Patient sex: M
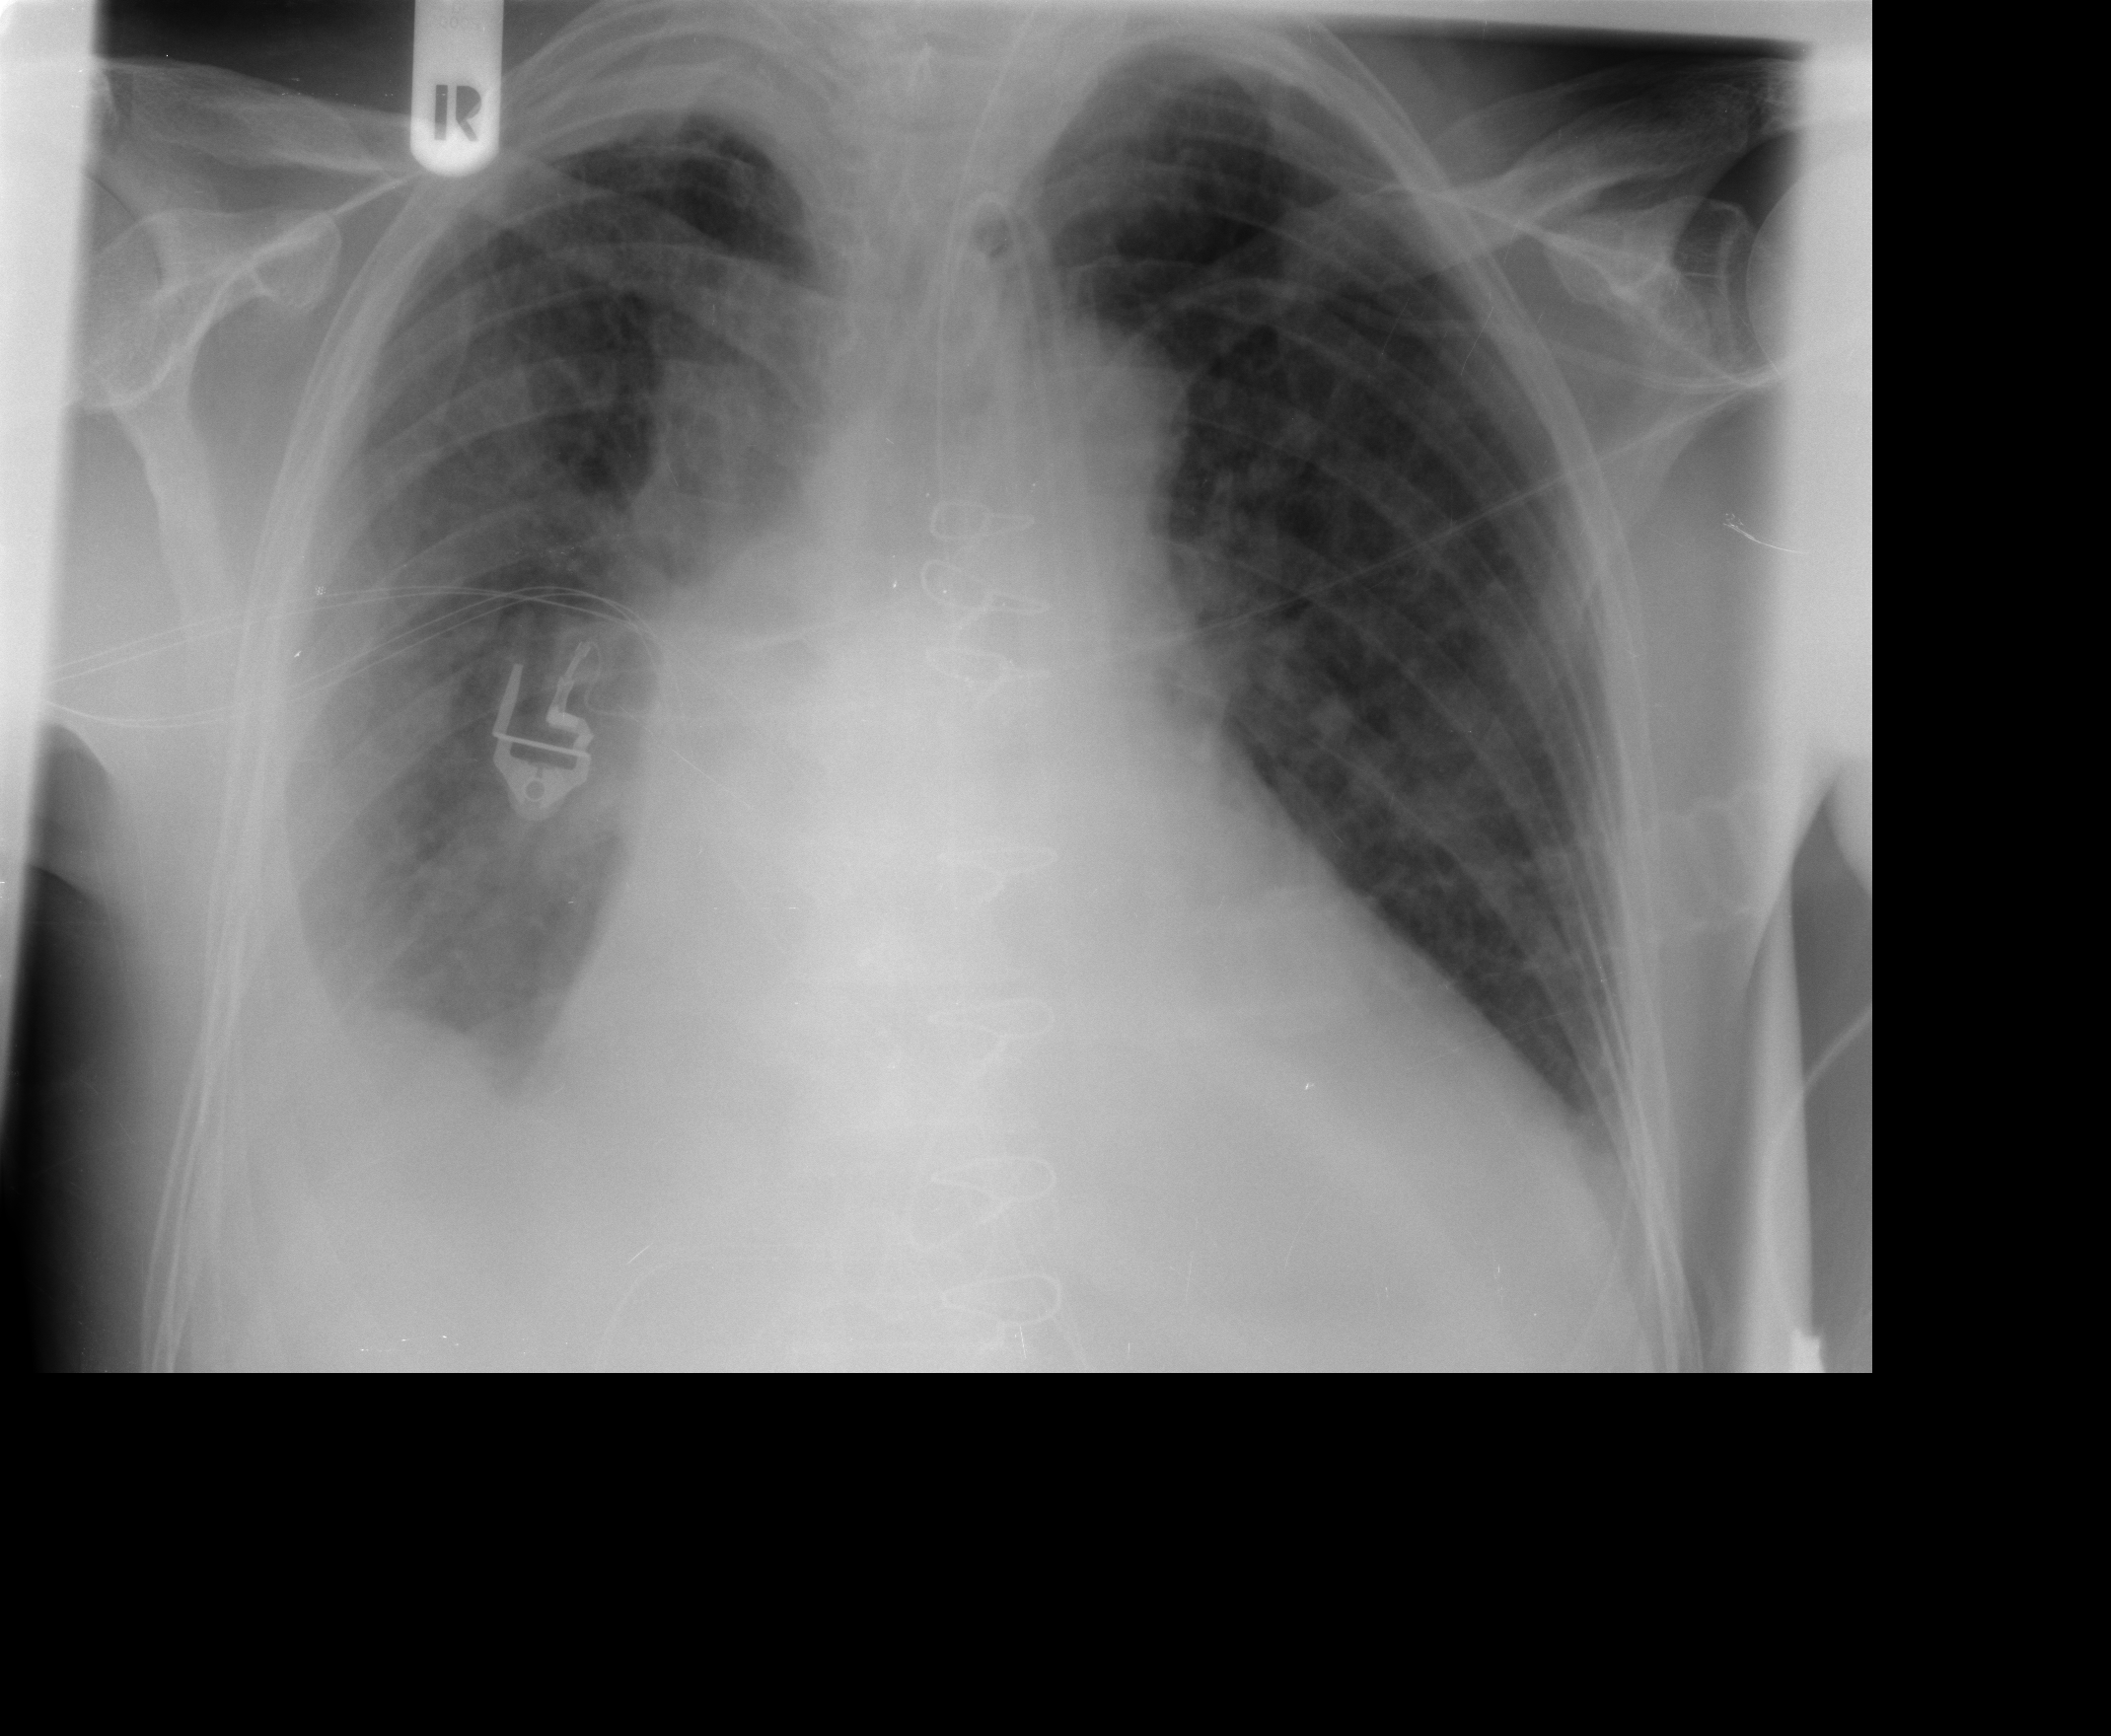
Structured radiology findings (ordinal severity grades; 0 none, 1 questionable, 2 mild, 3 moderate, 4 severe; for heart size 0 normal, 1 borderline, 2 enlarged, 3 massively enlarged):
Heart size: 3
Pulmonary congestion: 2
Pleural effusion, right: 3
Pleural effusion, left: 1
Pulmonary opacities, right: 2
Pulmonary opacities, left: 1
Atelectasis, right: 2
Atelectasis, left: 1